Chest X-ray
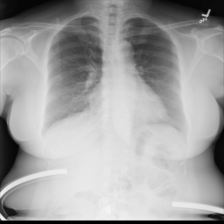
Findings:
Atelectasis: negative
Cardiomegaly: negative
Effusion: negative
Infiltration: negative
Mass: negative
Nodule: negative
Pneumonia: negative
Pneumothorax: negative
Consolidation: negative
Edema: negative
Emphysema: negative
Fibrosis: negative
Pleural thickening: negative
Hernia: negative